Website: bh-photo
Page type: customer-info-address
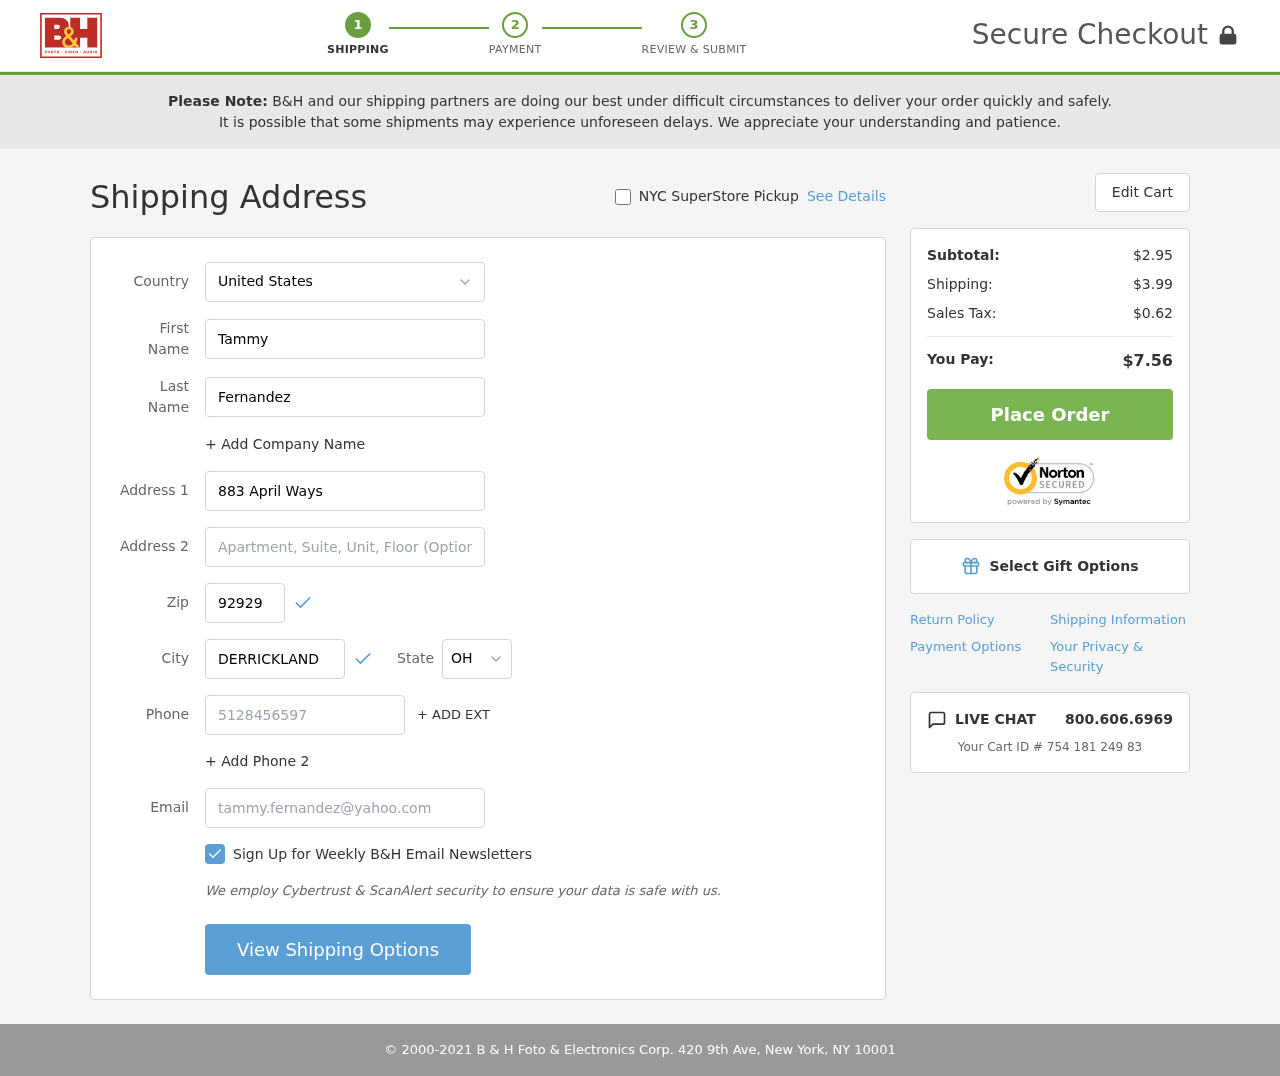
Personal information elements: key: PII_CITY
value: Derrickland
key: PII_COUNTRY
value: United States
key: PII_EMAIL
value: tammy.fernandez@yahoo.com
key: PII_FIRSTNAME
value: Tammy
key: PII_LASTNAME
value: Fernandez
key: PII_PHONE
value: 5128456597
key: PII_POSTCODE
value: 92929
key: PII_STATE_ABBR
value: OH
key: PII_STREET
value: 883 April Ways
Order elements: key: ORDER_SUBTOTAL
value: $2.95
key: ORDER_SHIPPING_COST
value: $3.99
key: ORDER_TAX
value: $0.62
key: ORDER_TOTAL
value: $7.56
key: ORDER_ID
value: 754 181 249 83